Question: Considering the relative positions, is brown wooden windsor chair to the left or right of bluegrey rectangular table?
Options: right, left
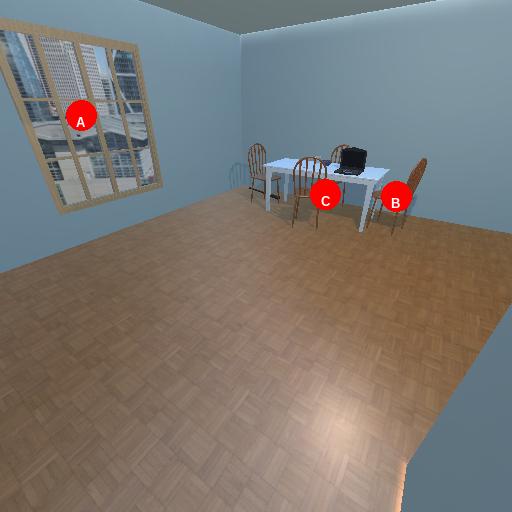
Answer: right